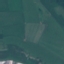
Land use / land cover class: Pasture